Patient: sex M, age 76
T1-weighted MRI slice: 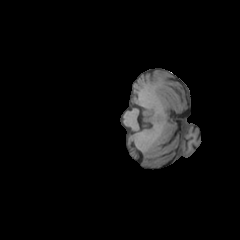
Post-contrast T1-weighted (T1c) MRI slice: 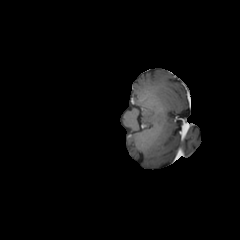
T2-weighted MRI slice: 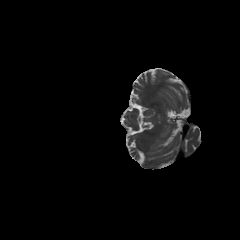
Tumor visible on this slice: no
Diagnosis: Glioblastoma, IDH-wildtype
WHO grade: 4